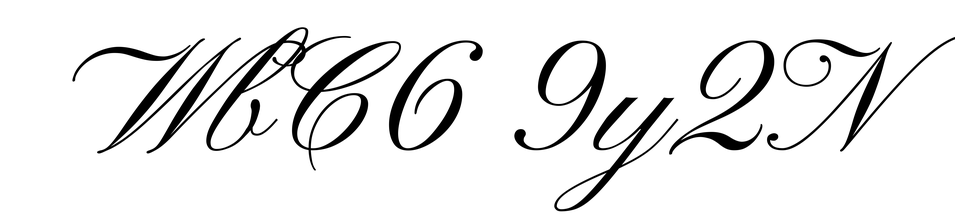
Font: PinyonScript-Regular